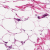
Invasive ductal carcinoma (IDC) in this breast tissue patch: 0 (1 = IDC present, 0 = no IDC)